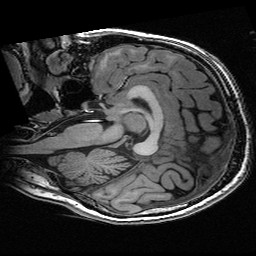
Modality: T1w
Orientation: sagittal
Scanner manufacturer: ge
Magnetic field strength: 3 T
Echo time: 0.00318 s